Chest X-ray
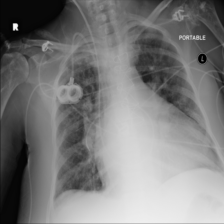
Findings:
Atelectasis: negative
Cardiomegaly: negative
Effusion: negative
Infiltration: negative
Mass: negative
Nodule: negative
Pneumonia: negative
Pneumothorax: negative
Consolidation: negative
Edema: negative
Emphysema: negative
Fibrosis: negative
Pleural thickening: negative
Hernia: negative